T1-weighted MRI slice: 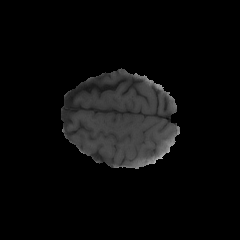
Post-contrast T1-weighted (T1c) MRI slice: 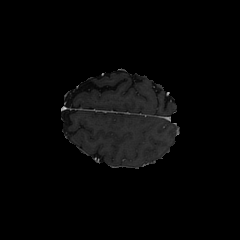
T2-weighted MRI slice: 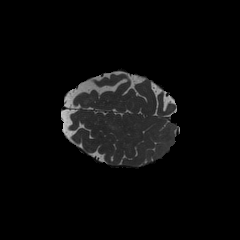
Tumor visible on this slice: yes